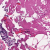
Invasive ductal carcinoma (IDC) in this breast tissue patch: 0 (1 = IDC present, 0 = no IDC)